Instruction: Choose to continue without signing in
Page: checkout
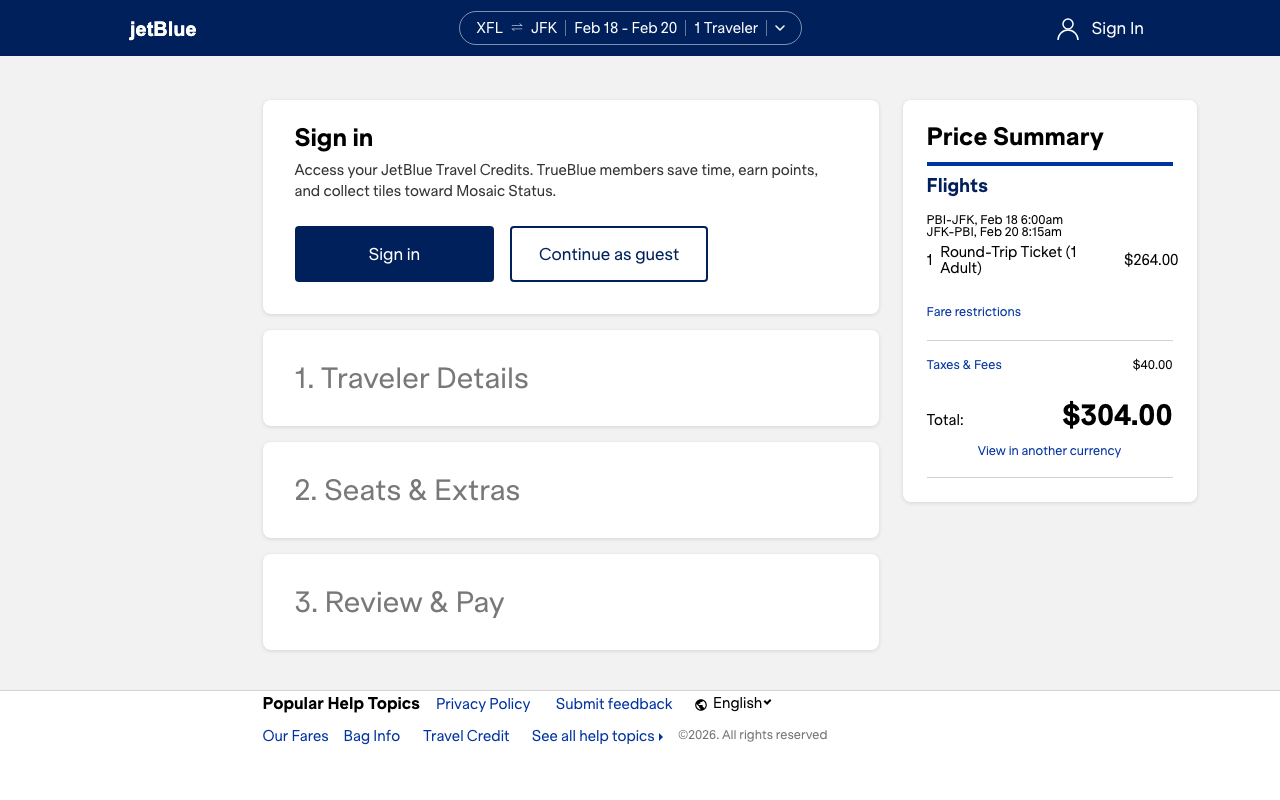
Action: click